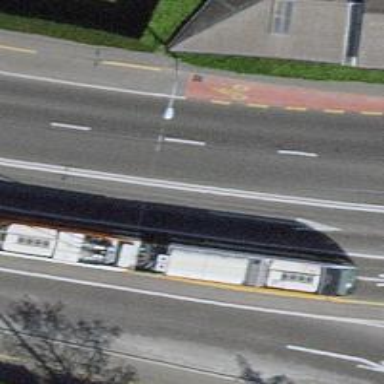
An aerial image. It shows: Primary highway with asphalt surface. There is lane for cyclists on the left side and trolley wires are present.